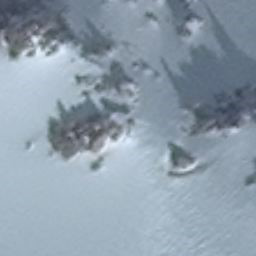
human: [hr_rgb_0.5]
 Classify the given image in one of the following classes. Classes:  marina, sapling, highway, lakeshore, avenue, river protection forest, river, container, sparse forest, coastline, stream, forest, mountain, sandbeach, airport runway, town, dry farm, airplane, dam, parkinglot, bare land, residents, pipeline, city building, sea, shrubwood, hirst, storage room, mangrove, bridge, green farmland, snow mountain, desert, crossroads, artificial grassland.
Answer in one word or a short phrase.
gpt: snow mountain